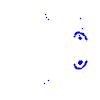
Particle: electron